Field crop: maize
Growth stage: 2
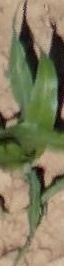
Species: maize